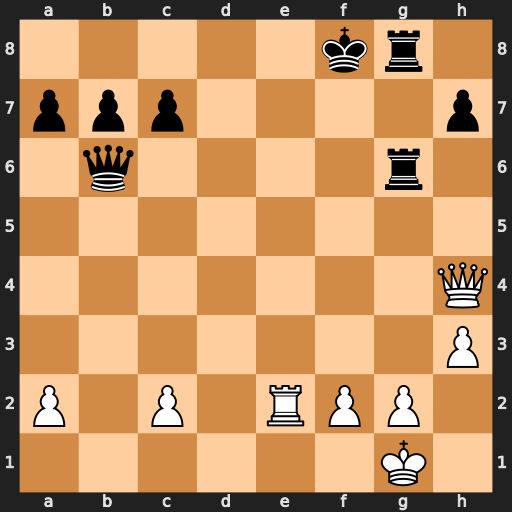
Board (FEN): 5kr1/ppp4p/1q4r1/8/7Q/7P/P1P1RPP1/6K1
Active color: w
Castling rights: -
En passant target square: -
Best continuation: Qe7#